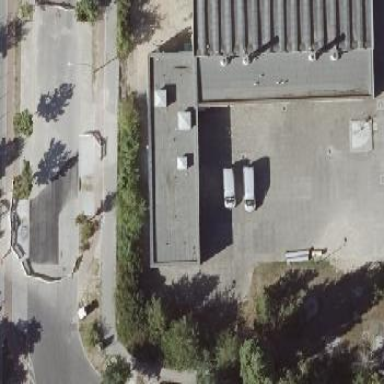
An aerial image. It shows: Industrial building with flat roof.